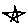
Label: star